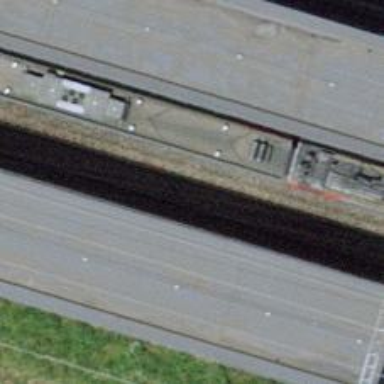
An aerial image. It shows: Public transport stop position along the railway.